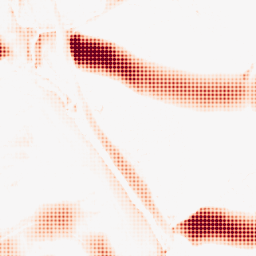
Category: morphological
Decomposition family: morphological_ellipse
Decomposition parameters: operation: opening
width: 50
height: 5
Upsampling method: sinc_blackman
Upsampling parameters: scale: 8
kernel_size: 8
Upsampling scale: 8